Interaction volume radius: 10 \u00c5
Interaction volume height: 20 \u00c5
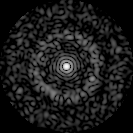
Disorder parameter: 0.8506